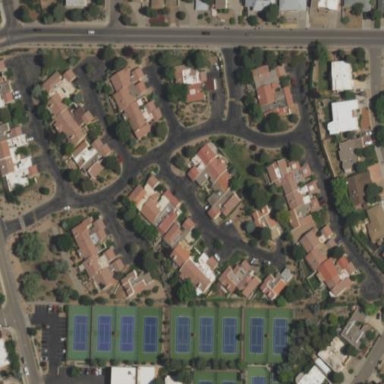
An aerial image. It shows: Residential area within neighborhood.